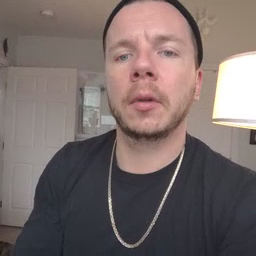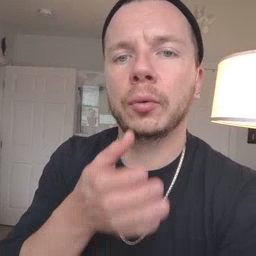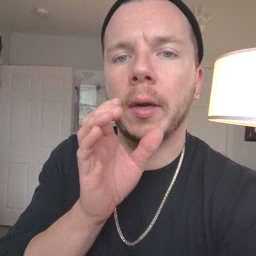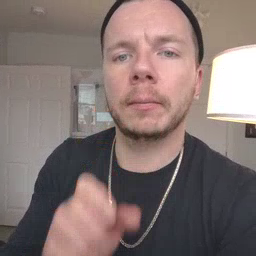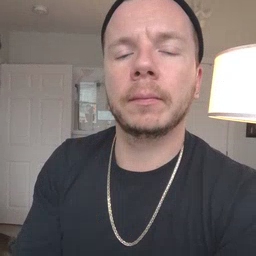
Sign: drink